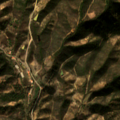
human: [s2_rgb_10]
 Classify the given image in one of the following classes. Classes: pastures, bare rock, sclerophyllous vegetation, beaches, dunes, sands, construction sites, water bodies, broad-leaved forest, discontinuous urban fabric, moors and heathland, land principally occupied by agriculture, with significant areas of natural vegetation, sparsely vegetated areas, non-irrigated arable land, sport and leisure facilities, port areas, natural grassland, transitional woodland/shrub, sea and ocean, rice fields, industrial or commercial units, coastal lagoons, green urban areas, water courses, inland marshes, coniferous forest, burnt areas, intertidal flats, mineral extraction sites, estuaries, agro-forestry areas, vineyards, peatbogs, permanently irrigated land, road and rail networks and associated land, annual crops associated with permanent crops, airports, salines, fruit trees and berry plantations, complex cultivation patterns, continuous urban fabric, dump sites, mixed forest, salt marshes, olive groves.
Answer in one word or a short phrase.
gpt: land principally occupied by agriculture, with significant areas of natural vegetation, broad-leaved forest, sclerophyllous vegetation, transitional woodland/shrub